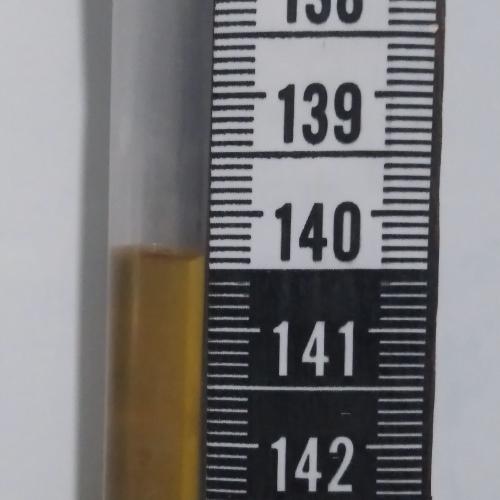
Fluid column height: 140.4 cm